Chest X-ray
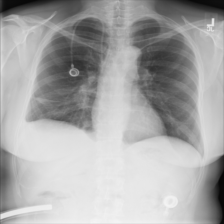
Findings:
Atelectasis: negative
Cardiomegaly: negative
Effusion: positive
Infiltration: negative
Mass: negative
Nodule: negative
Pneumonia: negative
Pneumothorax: negative
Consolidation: negative
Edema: negative
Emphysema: negative
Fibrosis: negative
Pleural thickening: negative
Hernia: negative